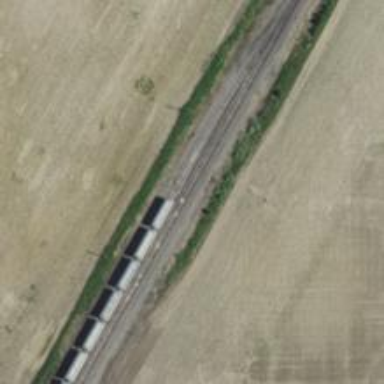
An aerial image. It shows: Railway siding with rails.